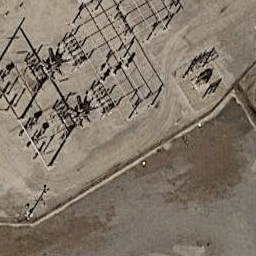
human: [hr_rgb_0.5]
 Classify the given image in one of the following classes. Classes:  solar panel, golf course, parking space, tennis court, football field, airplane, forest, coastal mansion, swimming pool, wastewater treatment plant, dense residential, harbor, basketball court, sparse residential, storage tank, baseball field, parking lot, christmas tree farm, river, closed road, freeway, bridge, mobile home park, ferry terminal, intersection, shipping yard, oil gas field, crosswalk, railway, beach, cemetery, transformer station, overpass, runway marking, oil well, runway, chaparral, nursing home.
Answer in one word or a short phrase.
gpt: transformer station